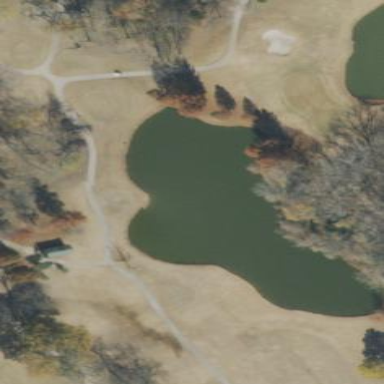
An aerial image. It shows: Water hazard on golf course.